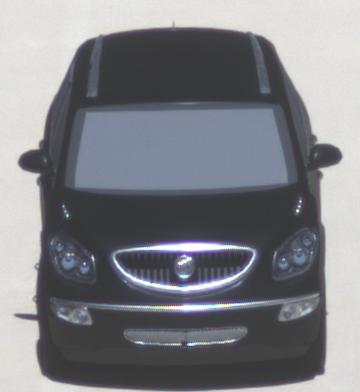
Make: Buick
Model: Enclave
Detailed model: GMT967
Model produced from: 2007
Model produced until: 2017
Doors: 5
Color: black
Road condition: dry road
Daytime: midday
Contrast: high contrast